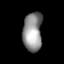
Tissue: lung
Cell type: Epithelial cells
Senescence score: 0.2134
Nuclear area (px): 733
Mean DAPI intensity: 144.911